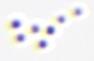
Label: Phaeocystis